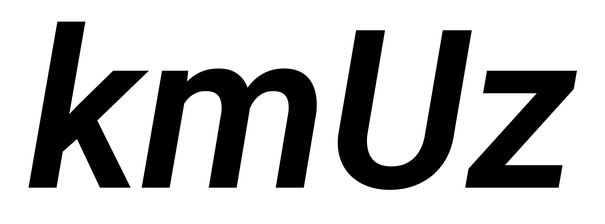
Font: Roboto-Italic_SemiBold_Italic